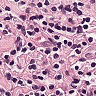
Metastatic tissue present: no